Current action and preconditions to check: trajectory_clear

Your task: For each precondition in the list above, predict whether it will hold at this action.

Consider the current scene as observed from the mobile robot's camera, and analyze the predicted future states of all dynamic agents (e.g., people, animals, vehicles, or any moving entities) within the NEXT SECOND.

IMPORTANT: Only answer "very likely" if you are absolutely certain—based on strong, clear evidence—that a dynamic agent will violate the precondition in the predicted future state. Do NOT answer "very likely" for unlikely, ambiguous, or low-probability risks.

Ask yourself for each precondition: Is there a high probability, with clear and convincing evidence, that the predicted future states of any dynamic agent will interfere with the predicted future state of the currently executing action within the NEXT SECOND, causing that precondition to fail?

Assess the risk level based on these predictions. Use "likely" or "very likely" if motions create a clear risk of interference.

Use "neutral" or "improbable" if agents are nearby but their predicted paths are clearly diverging or non-conflicting.

Failure Risk Categories: "very improbable", "improbable", "neutral", "likely", "very likely"

Answer Format: Output ONLY the probability_of_failure value from these categories: "very improbable", "improbable", "neutral", "likely", "very likely"

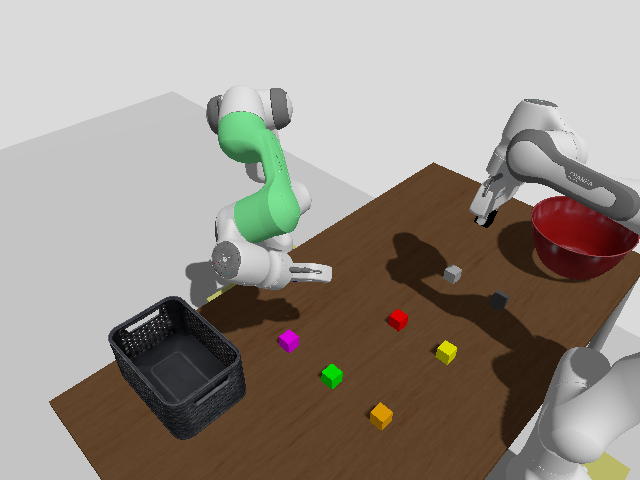

Answer: very improbable